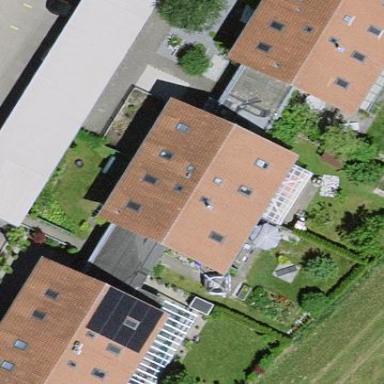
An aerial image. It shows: Residential building.